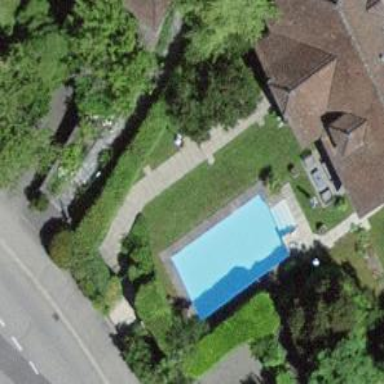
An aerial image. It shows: Swimming pool located in leisure land.